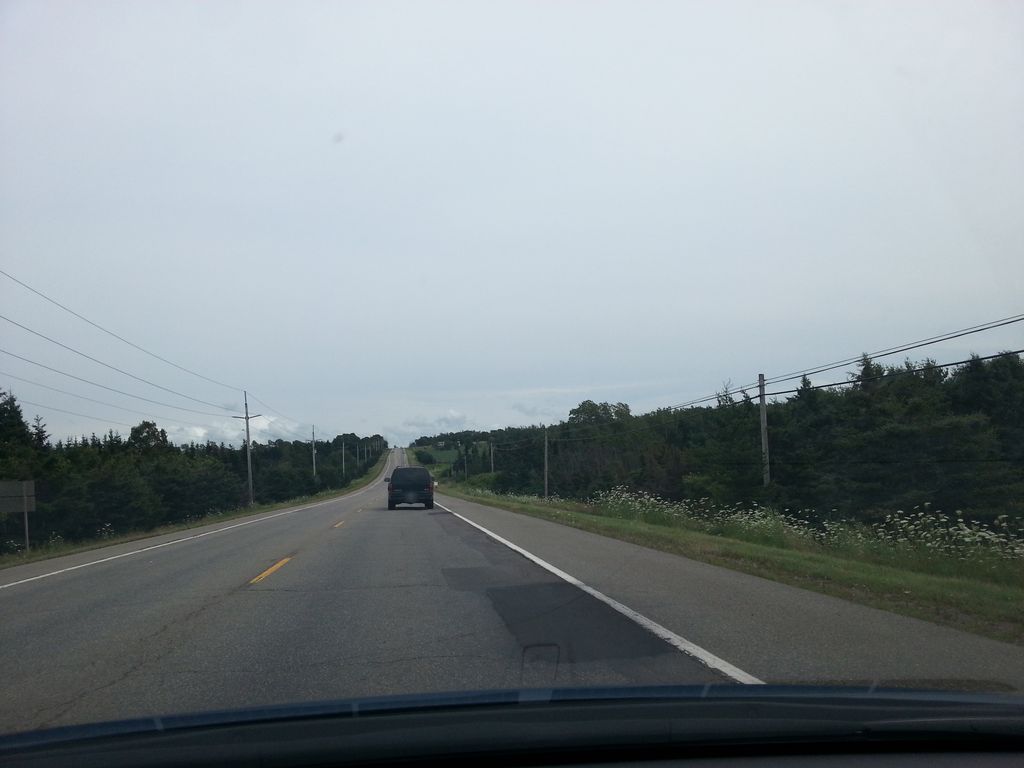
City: charlottetown